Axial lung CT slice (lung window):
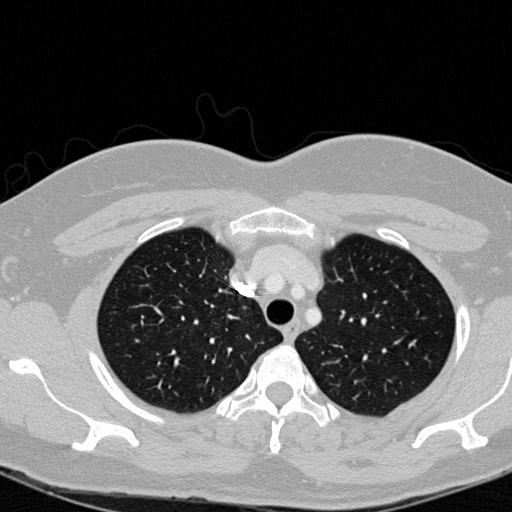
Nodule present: no